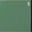
Piece: xx